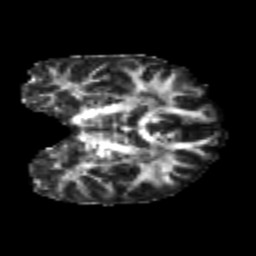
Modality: FA
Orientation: coronal
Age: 22
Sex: male
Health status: healthy
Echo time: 0.074 s